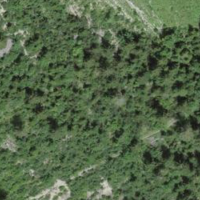
EUNIS habitat code: 48
Species observed at this site:
Neottia nidus-avis